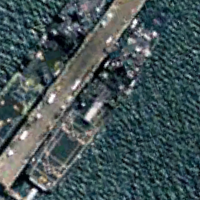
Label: combat